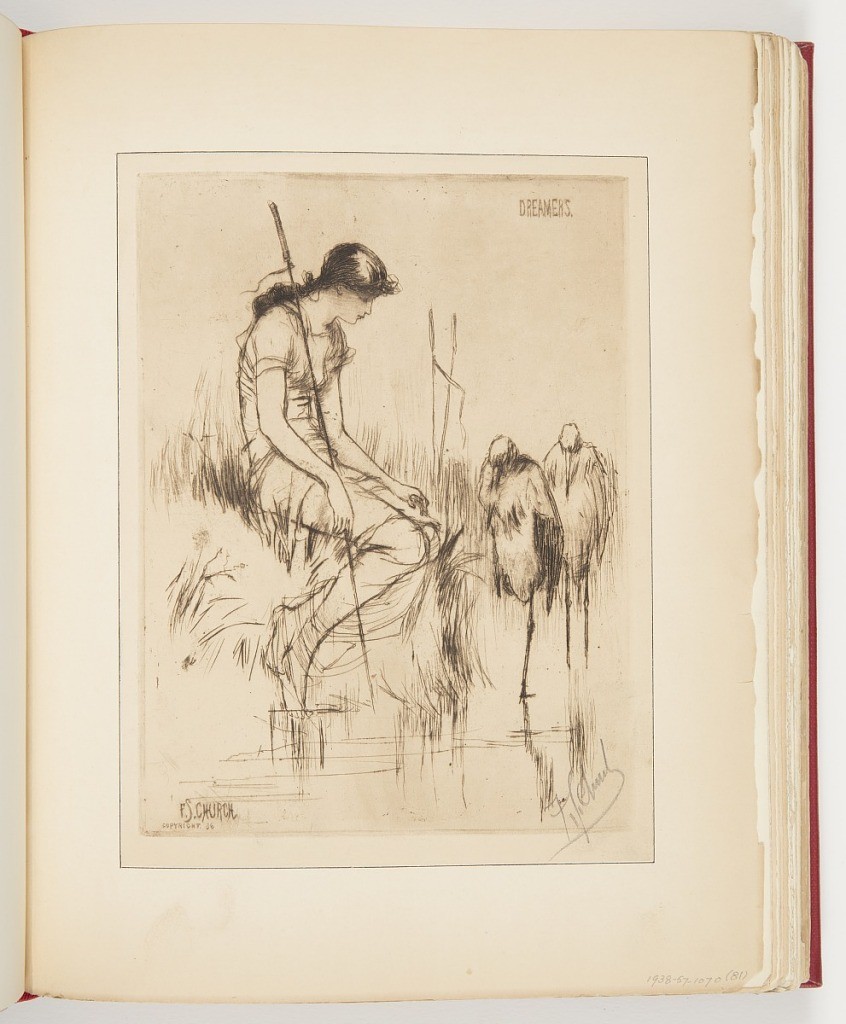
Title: Dreamers
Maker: Frederick Stuart Church, American, 1842–1924
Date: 1886
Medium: Etching in black ink on paper
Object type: Ephemera
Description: Left, profile of figure sitting by water bend, with staff in hand, facing cranes, right. Right, two cranes standing, facing viewer.